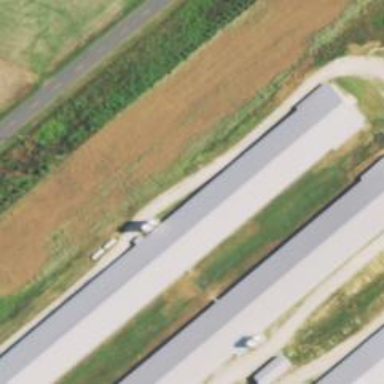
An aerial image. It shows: Farm auxiliary building.